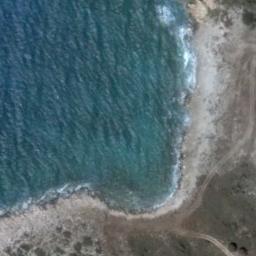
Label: beach